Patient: sex M, age 67
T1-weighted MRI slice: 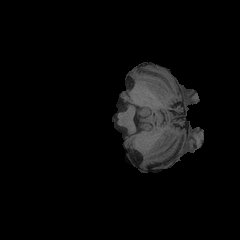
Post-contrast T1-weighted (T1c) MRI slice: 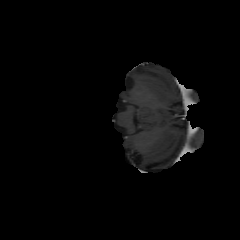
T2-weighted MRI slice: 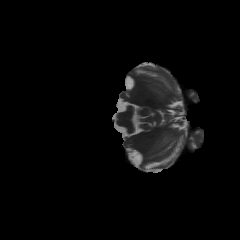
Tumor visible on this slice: no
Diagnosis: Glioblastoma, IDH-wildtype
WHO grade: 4